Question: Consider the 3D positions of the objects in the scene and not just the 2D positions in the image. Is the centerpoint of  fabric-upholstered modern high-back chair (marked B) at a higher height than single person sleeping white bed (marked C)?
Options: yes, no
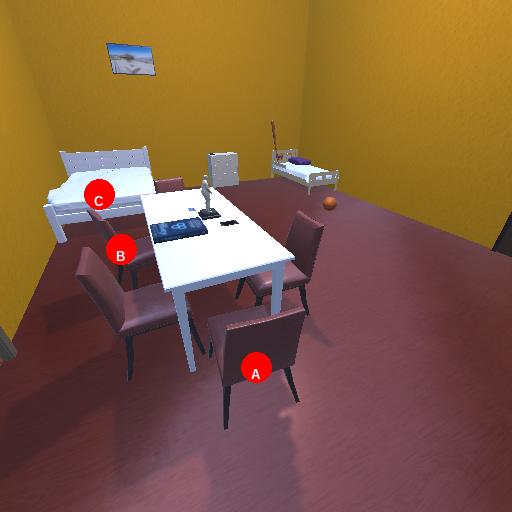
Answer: yes